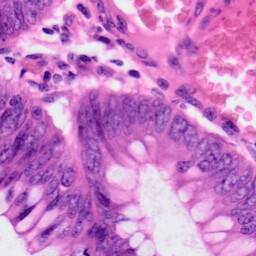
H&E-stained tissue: Colon